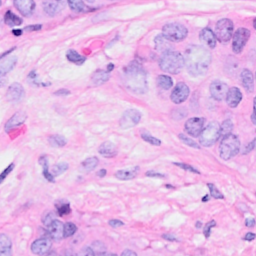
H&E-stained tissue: Breast